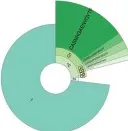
The TCR repertoire in blood and cerebrospinal fluid. Cerebrospinal fluid. Sample from the patient displays the T-cell clonal expansion in the cerebrospinal fluid. The fan-shaped area displays the corresponding clonal frequency. The radian of 1, 2, and 3+ represented the total frequency of TCR sequences having 1, 2, and 3 or more reads in the sample, respectively. The top 5 clones' amino acid sequences of complementary determination region 3 (CDR3) of TCR were shown in the donut chart, and the radian of the region, which was marked with the amino acid sequence, demonstrated the frequency of the corresponding T-cell clones. The larger radian means higher frequency.
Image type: chart (chart)